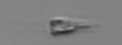
Label: Calciopappus